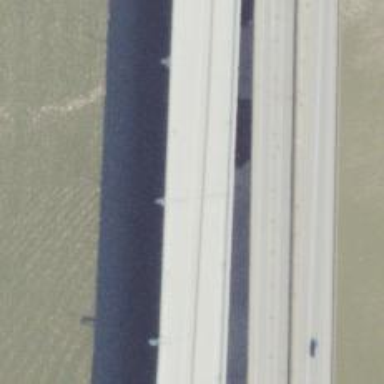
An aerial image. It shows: Bridge over motorway.